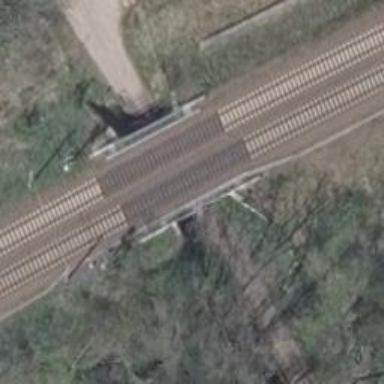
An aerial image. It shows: Railway bridge with electrified contact lines.